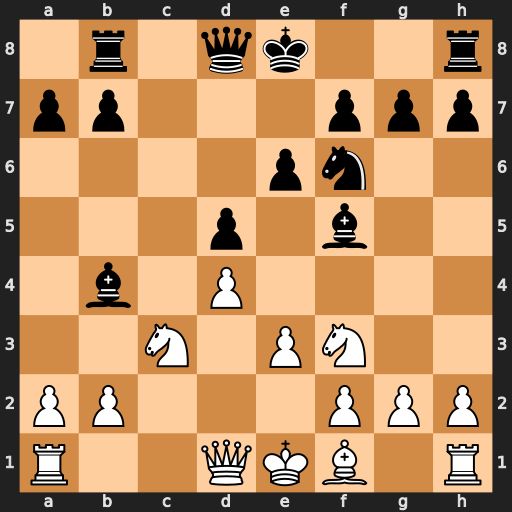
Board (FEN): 1r1qk2r/pp3ppp/4pn2/3p1b2/1b1P4/2N1PN2/PP3PPP/R2QKB1R
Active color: w
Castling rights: KQk
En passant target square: -
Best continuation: Qa4+ Nd7 Qxb4